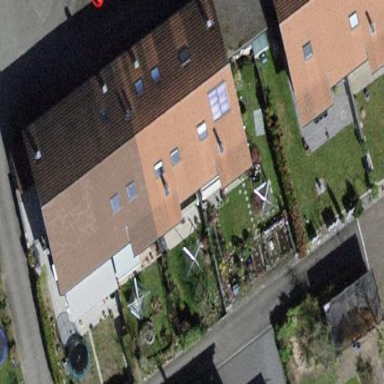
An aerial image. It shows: Building with tile roof.